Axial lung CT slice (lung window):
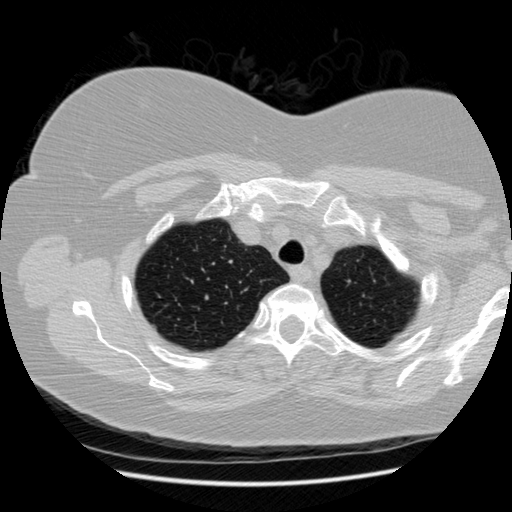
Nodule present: no